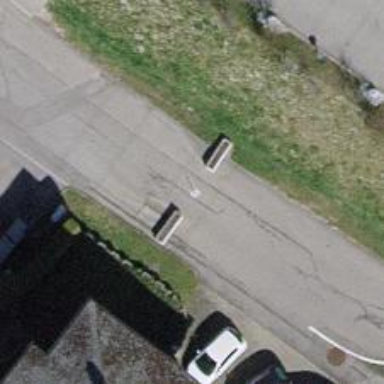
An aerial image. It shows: Bollard.